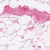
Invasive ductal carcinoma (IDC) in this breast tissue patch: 0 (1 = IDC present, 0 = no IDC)